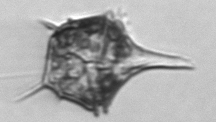
Label: Amylax